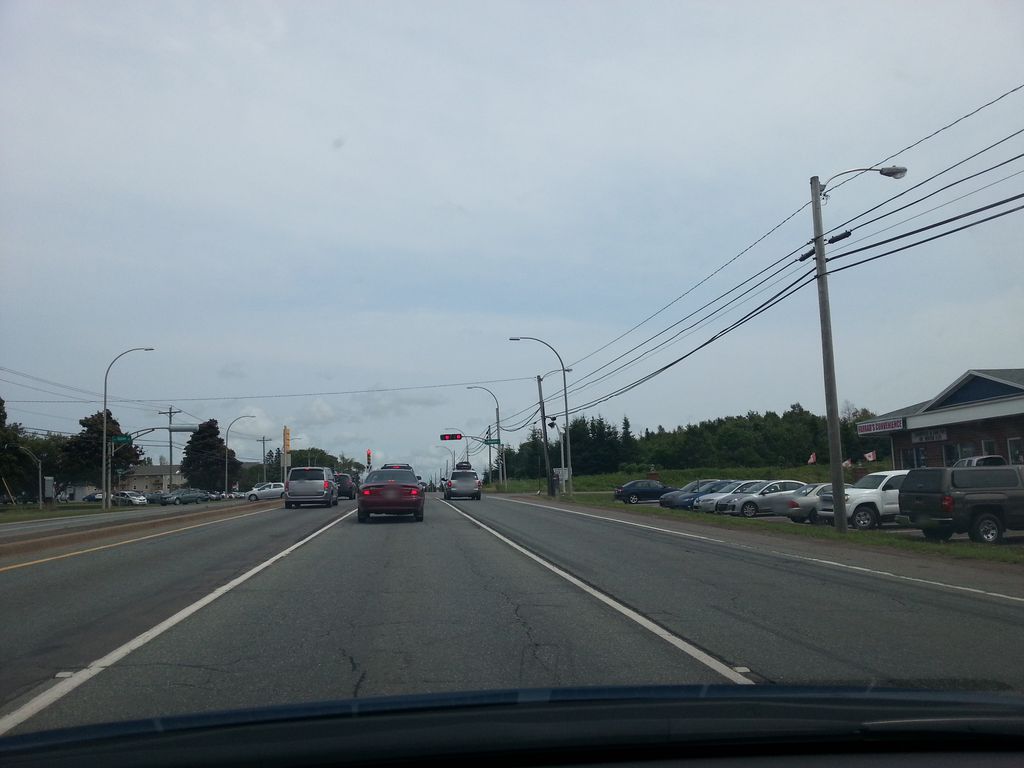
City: charlottetown